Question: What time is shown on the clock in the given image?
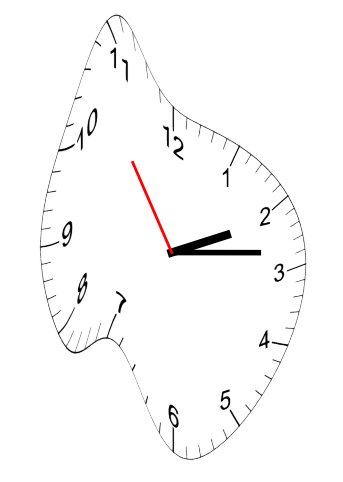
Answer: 02:13:54